Aerial crown-view tile of a tropical tree (Barro Colorado Island, Panama), acquired 20240716:
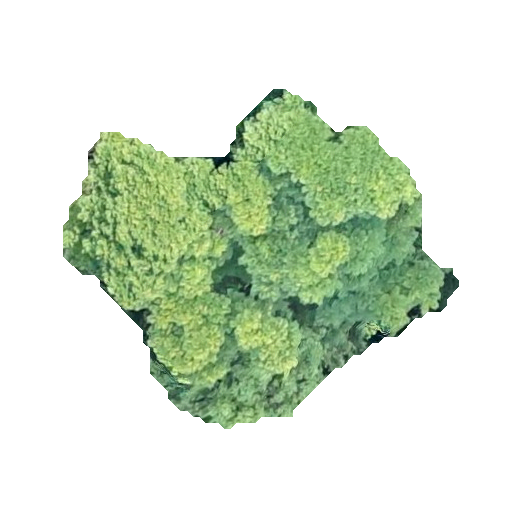
Species: Jacaranda copaia
GBIF accepted scientific name: Jacaranda copaia
Crown area: 127.079 m²